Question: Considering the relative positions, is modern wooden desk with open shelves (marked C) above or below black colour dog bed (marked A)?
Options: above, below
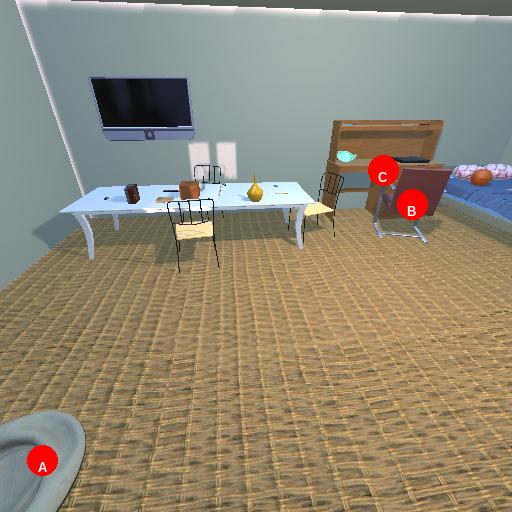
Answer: above